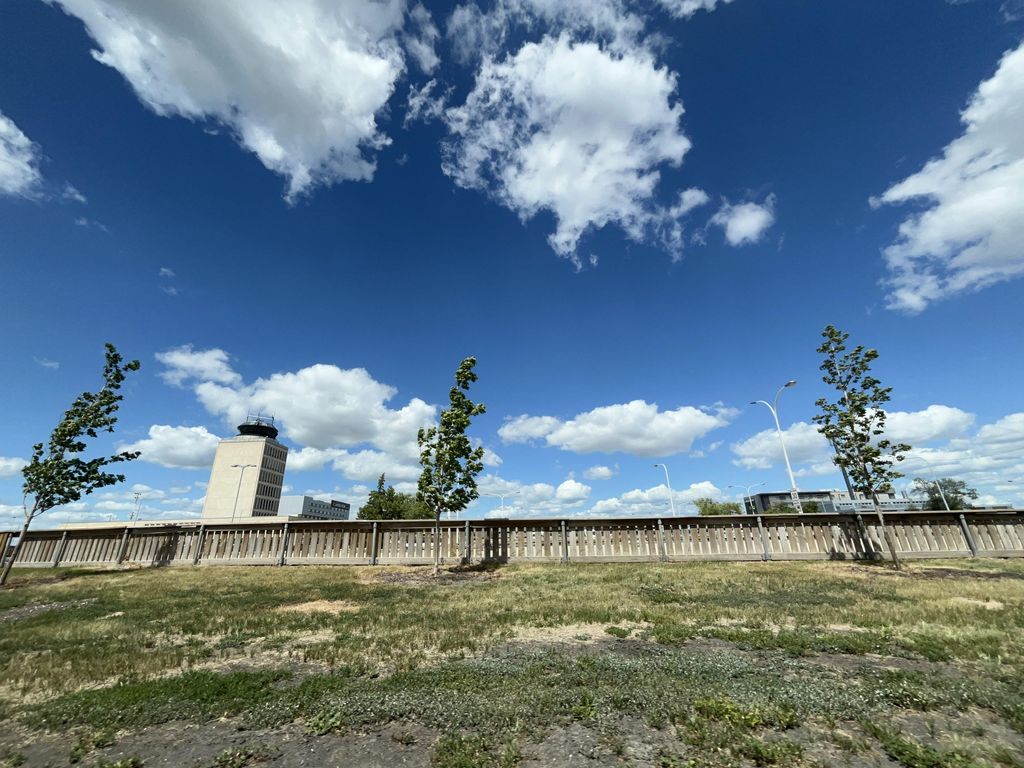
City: winnipeg